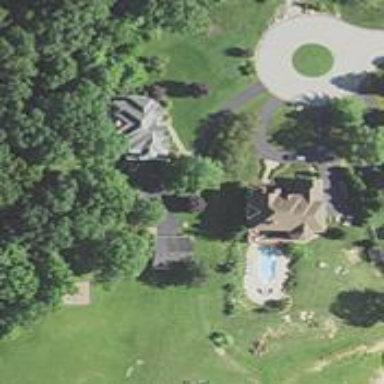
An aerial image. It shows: Driveway.